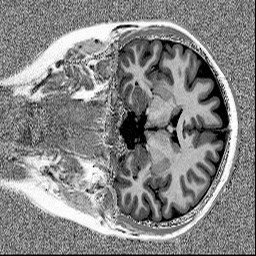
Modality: MP2RAGE
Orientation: coronal
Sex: female